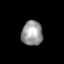
Tissue: lung
Cell type: Epithelial cells
Senescence score: 0.1749
Nuclear area (px): 518
Mean DAPI intensity: 150.784